Field crop: tomato
Growth stage: 1
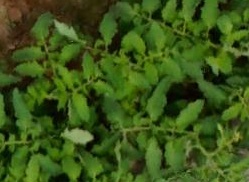
Species: tomato